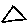
Label: triangle